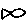
Label: fish